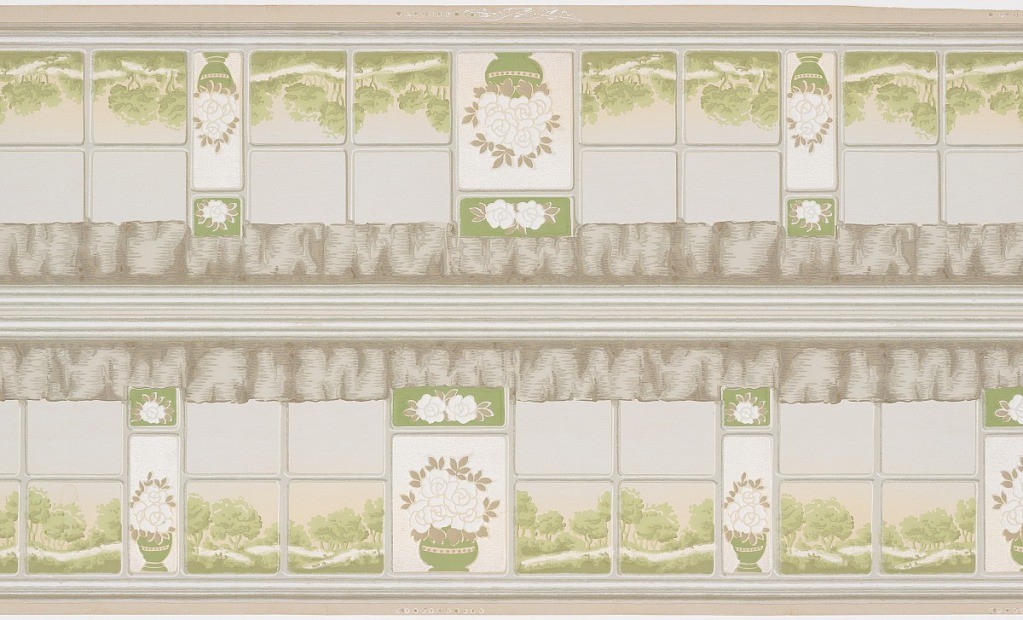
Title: Frieze
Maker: Liberty Wall Paper Company, Schuylerville, New York
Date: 1905–1915
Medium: Machine-printed paper, liquid mica
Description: Landscape view of trees and rolling hills seen through window panes, with every third column of panes containing flowers in a vase. A curtain valance hangs above. Printed two borders across the width.